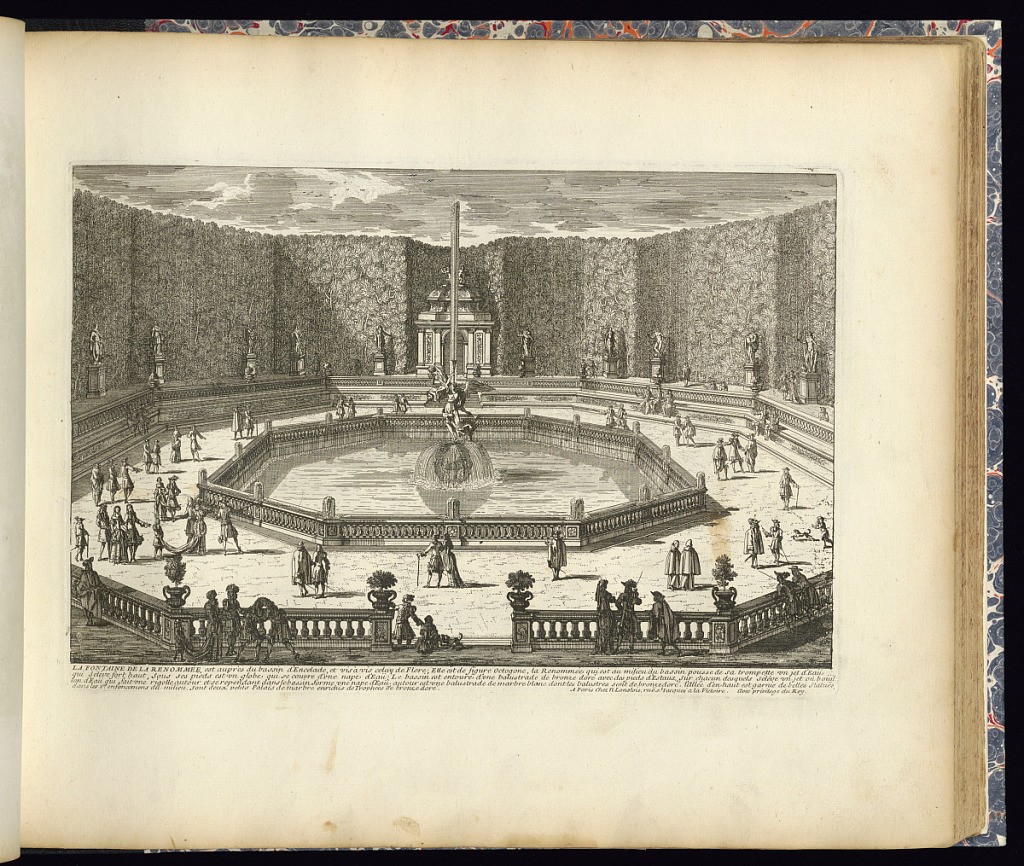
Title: LA FONTAINE DE LA RENOMMÉE
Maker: Adam Perelle, French, 1638 – 1695
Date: ca. 1676–1680
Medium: Etching on laid paper
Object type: Print
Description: View of a fountain in the gardens at Versailles. A fountain and basin in the center with water shooting from a trumpet blown by an angel. The basin is framed by balustrades. The whole is contained within a bosquet, or large hedged ‘grove', with statues on plinths and a central arch. The outer balustrades support planted vases. Figures (courtiers) walking along the paths. The title and a description of the fountain is lettered below.